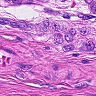
Metastatic tissue present: yes